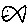
Label: fish